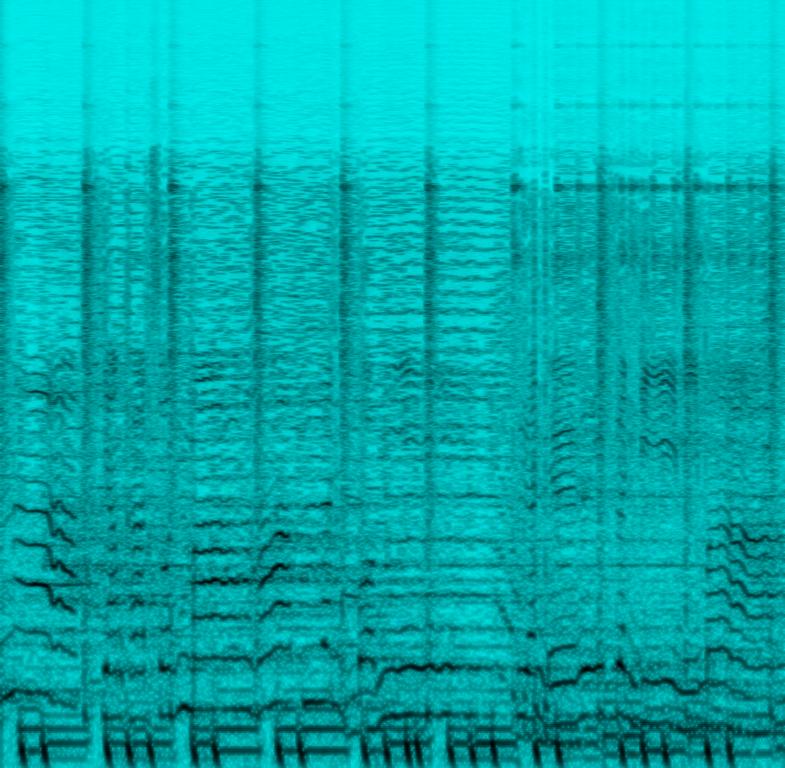
The low quality recording features a pop song that consists of a passionate male vocal singing over punchy kick and snare hits, shimmering shakers, synth pad, groovy bass and brass melody. It sounds passionate, emotional, energetic and upbeat.